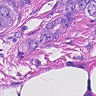
Metastatic tissue present: yes